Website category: university
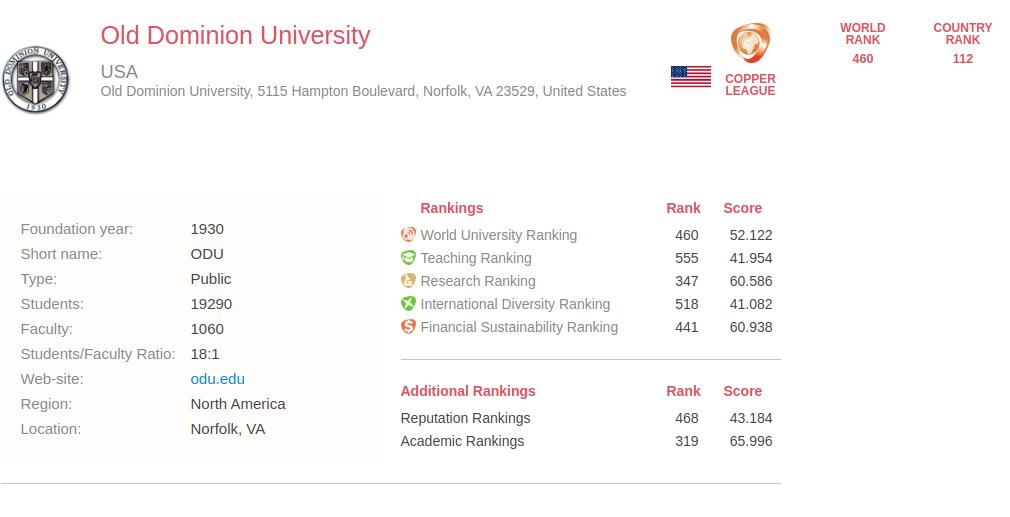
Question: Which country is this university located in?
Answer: USA

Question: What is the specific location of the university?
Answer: Old Dominion University, 5115 Hampton Boulevard, Norfolk, VA 23529, United States

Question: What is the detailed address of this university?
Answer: Old Dominion University, 5115 Hampton Boulevard, Norfolk, VA 23529, United States

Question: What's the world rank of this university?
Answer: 460

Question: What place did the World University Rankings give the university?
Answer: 460

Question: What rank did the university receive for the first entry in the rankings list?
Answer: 460

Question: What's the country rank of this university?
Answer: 112

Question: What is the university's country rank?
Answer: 112

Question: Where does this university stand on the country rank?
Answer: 112

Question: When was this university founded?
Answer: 1930

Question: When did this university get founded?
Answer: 1930

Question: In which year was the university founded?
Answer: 1930

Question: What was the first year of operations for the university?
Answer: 1930

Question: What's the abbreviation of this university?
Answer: ODU

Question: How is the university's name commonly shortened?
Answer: ODU

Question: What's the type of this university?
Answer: Public

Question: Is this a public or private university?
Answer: Public

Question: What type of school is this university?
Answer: Public

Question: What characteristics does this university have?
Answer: Public

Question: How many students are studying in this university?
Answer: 19290

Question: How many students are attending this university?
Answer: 19290

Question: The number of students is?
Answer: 19290

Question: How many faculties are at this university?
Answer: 1060

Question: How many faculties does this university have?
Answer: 1060

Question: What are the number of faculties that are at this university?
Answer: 1060

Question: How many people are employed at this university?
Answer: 1060

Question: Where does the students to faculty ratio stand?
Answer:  18 : 1

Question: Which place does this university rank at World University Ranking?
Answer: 460

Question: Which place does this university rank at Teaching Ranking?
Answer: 555

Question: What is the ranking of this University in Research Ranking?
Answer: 347

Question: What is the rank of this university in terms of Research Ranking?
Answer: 347

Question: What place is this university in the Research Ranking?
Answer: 347

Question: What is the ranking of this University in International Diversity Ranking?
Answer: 518

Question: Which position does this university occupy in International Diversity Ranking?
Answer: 518

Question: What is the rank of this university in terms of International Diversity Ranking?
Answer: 518

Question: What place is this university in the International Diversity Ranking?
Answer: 518

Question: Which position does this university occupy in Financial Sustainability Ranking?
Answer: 441

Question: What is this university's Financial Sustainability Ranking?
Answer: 441

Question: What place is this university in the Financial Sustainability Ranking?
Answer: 441

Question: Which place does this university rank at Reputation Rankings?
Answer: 468

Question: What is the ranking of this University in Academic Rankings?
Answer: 319

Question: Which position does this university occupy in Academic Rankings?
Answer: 319

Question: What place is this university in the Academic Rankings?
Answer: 319

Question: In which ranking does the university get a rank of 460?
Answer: World University Ranking

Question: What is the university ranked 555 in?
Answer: Teaching Ranking

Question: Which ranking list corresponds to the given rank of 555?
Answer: Teaching Ranking

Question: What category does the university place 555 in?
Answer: Teaching Ranking

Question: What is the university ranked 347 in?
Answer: Research Ranking

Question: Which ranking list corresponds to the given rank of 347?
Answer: Research Ranking

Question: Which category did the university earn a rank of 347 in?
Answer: Research Ranking

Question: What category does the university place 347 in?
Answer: Research Ranking

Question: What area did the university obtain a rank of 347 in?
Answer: Research Ranking

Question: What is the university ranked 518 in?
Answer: International Diversity Ranking

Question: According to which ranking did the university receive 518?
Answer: International Diversity Ranking

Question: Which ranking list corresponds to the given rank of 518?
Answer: International Diversity Ranking

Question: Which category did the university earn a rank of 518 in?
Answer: International Diversity Ranking

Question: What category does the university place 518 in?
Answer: International Diversity Ranking

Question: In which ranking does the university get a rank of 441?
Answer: Financial Sustainability Ranking

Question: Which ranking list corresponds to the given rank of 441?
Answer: Financial Sustainability Ranking

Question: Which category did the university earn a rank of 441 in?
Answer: Financial Sustainability Ranking

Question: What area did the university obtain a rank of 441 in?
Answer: Financial Sustainability Ranking

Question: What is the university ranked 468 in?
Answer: Reputation Rankings

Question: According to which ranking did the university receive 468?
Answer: Reputation Rankings

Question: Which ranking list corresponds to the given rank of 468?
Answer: Reputation Rankings